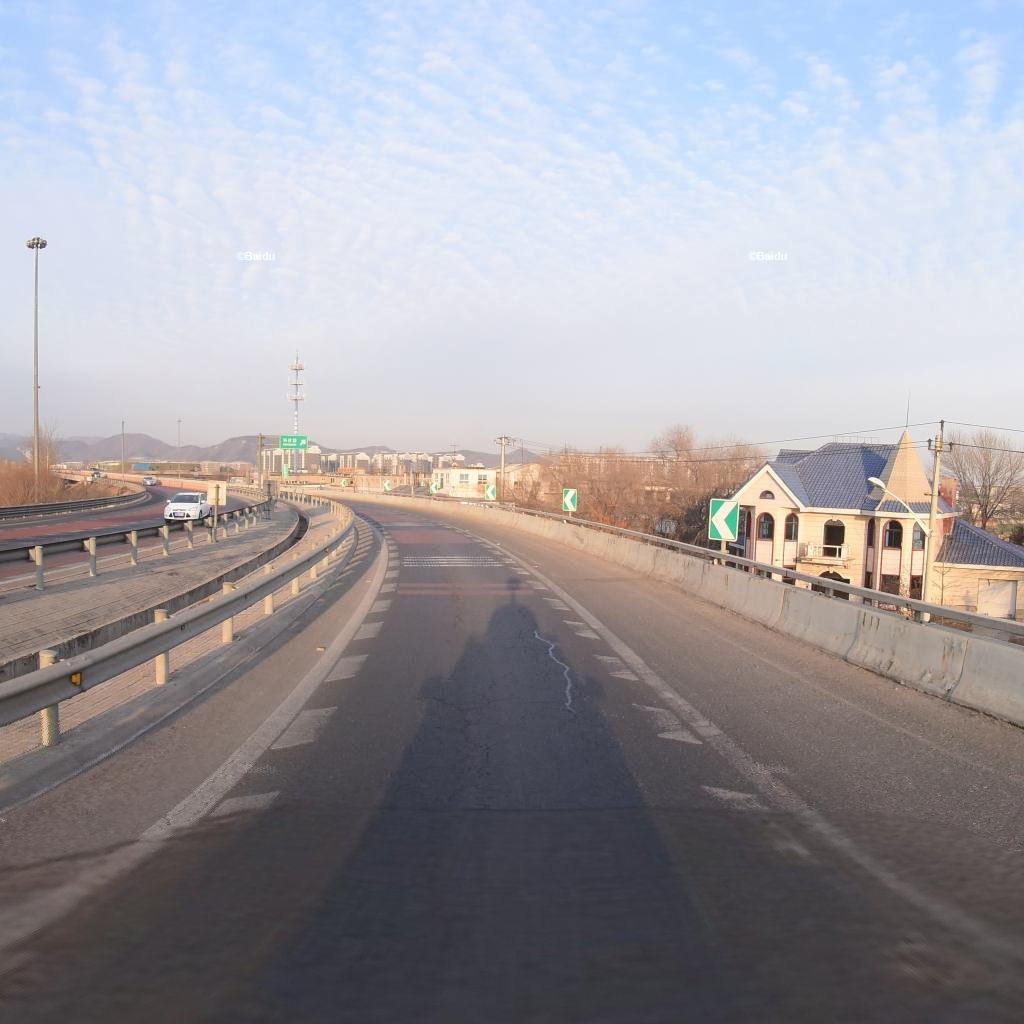
Region: Haidian
Road damage annotations: longitudinal patch, alligator crack